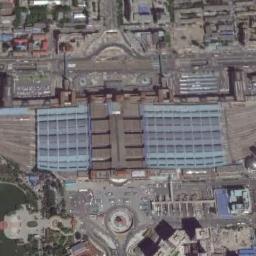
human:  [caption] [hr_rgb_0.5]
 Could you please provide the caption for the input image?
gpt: The railway station has lots of railways and a big building and lots of other buildings are next to the railway station .

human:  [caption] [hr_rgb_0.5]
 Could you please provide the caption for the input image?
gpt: The railway station is next to some buildings and trees .

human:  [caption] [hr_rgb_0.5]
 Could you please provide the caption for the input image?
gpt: There are many buildings beside the railway station .

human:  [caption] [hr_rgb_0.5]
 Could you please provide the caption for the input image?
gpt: There is a fully equipped railway station in the city .

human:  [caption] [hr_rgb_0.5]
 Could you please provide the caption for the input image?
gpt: There are some buildings around the railway station .